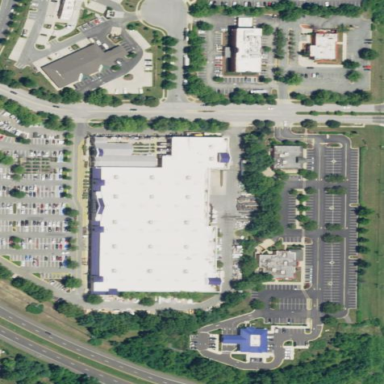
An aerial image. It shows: Retail building.